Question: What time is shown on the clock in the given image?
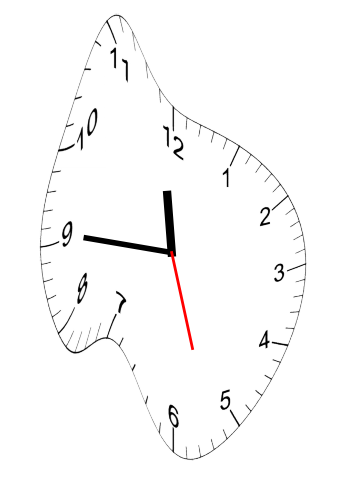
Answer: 11:45:27